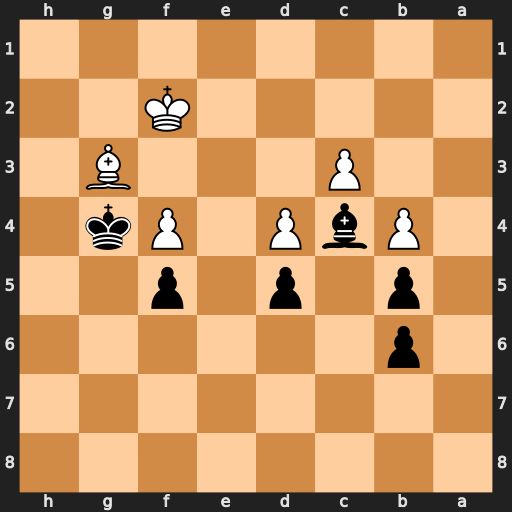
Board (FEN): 8/8/1p6/1p1p1p2/1PbP1Pk1/2P3B1/5K2/8
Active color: b
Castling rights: -
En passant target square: -
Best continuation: Kh3 Kf3 Be2+ Kxe2 Kxg3